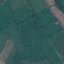
Land use / land cover: Pasture